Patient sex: F
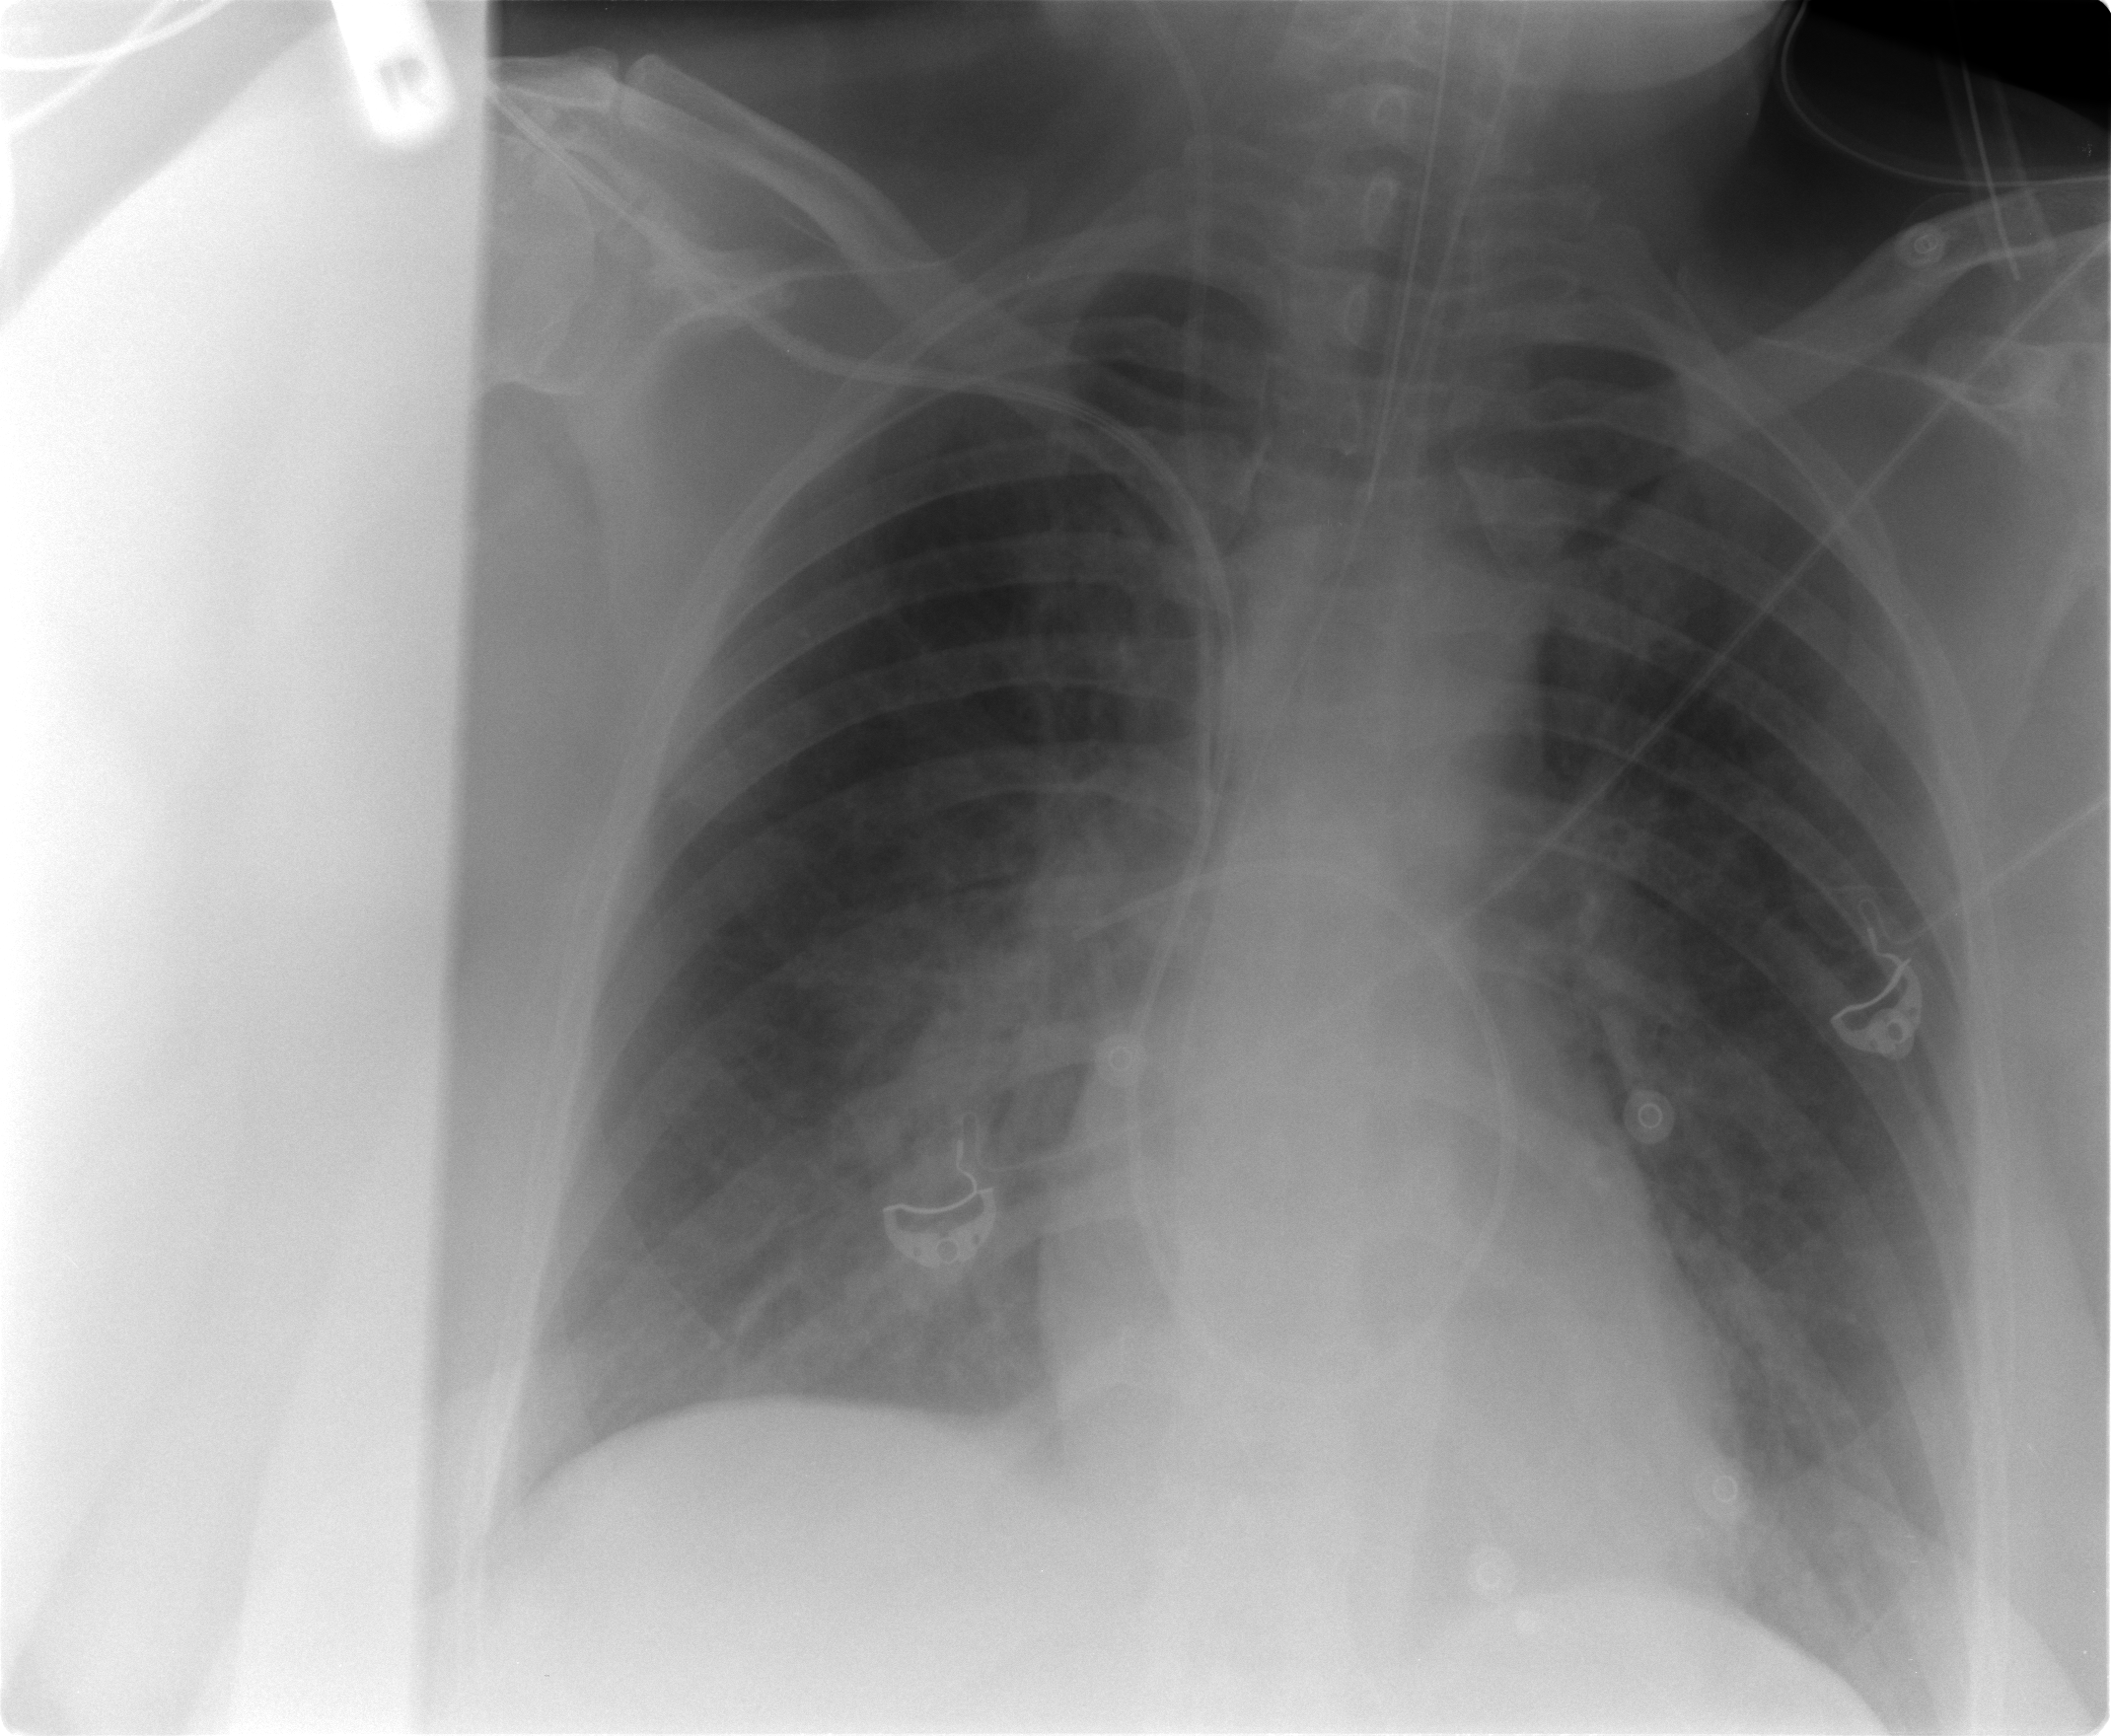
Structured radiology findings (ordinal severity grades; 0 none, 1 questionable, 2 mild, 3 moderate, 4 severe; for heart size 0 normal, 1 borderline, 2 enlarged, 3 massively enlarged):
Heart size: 0
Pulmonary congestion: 2
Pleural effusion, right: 0
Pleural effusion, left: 0
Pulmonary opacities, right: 0
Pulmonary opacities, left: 0
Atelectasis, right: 0
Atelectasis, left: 0